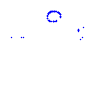
Particle: proton